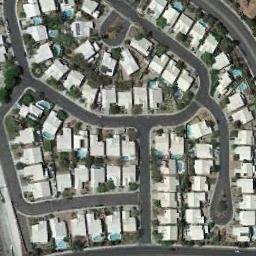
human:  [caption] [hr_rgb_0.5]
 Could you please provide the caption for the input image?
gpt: The dense residential is next to the road .

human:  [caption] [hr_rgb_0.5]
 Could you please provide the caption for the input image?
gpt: A dense residential area has lots of medium residences of the same style while some roads go through the residential area .

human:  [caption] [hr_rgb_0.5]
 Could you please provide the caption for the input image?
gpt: The houses are very dense .

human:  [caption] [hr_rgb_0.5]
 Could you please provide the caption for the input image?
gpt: Many roads and neatly lined houses and trees and a few swimming pools in densely populated areas .

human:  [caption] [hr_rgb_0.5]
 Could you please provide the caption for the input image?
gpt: There are many white buildings arranged neatly on dense residential area .